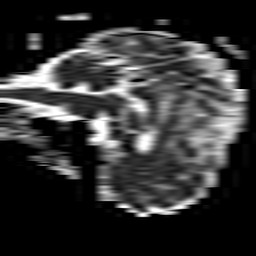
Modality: ADC
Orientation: sagittal
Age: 53
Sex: male
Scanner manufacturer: philips
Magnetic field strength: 1.5 T
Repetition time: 3.389 s
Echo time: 0.06899 s